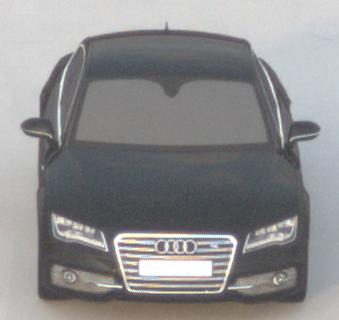
Make: Audi
Model: S7 Sportback cod
Detailed model: S7 (4G) Sportback
Model produced from: 2012/06
Model produced until: 2014/05
Doors: 5
Color: black
Road condition: dry road
Daytime: sunrise or sunset
Contrast: low contrast